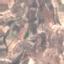
Land use / land cover class: PermanentCrop